Aerial crown-view tile of a tropical tree (Barro Colorado Island, Panama), acquired 20250512:
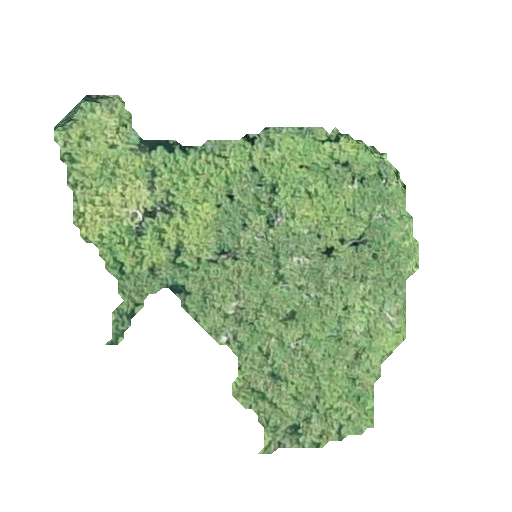
Species: Jacaranda copaia
GBIF accepted scientific name: Jacaranda copaia
Crown area: 112.645 m²